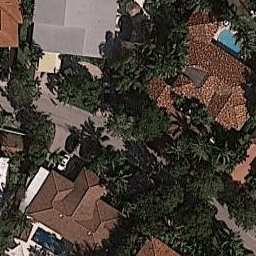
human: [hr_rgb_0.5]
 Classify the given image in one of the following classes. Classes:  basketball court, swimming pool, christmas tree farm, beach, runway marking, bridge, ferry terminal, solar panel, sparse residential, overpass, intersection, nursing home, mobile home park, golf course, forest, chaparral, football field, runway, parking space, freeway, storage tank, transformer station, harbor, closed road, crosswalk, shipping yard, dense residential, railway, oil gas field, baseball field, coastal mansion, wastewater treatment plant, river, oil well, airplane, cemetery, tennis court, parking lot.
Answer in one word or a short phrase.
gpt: coastal mansion